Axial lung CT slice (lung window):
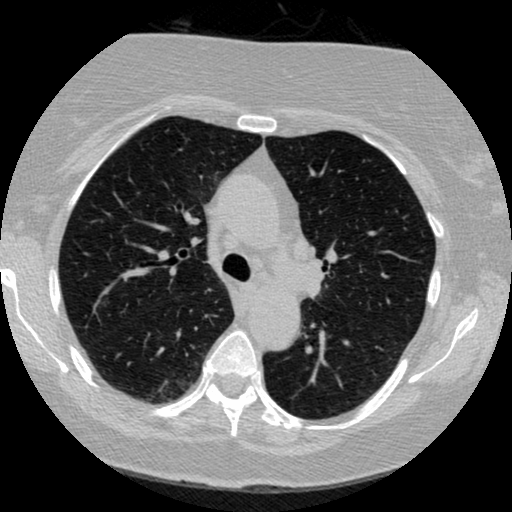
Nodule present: yes
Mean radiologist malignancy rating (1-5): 3.333